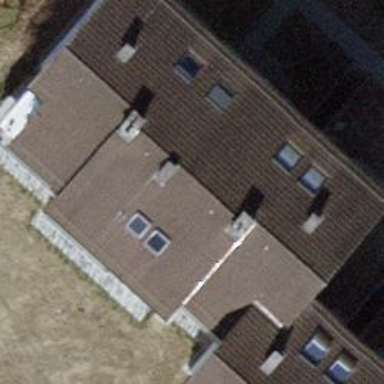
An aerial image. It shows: Apartment building with pitched roof.